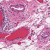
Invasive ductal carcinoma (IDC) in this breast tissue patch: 0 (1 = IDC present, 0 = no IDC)